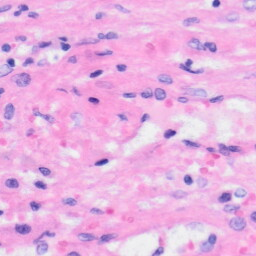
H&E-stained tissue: Liver